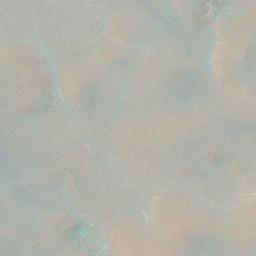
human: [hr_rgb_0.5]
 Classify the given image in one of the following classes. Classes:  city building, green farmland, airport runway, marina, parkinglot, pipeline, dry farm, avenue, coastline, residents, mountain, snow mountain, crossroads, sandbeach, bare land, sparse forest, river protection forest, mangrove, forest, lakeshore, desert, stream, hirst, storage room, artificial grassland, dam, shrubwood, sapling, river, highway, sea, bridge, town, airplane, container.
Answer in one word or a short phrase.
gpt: desert